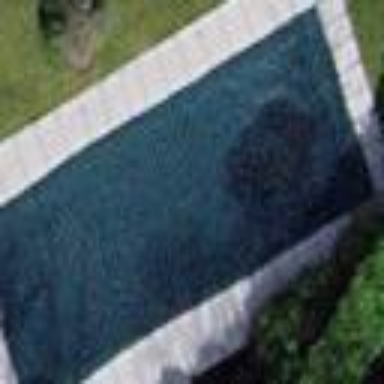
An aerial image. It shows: Outdoor swimming pool on leisure land.